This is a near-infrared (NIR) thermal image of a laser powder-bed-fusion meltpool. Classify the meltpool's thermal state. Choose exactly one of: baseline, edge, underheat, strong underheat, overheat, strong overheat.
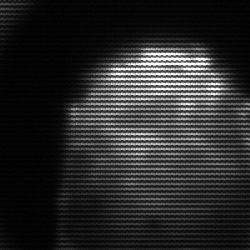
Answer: edge